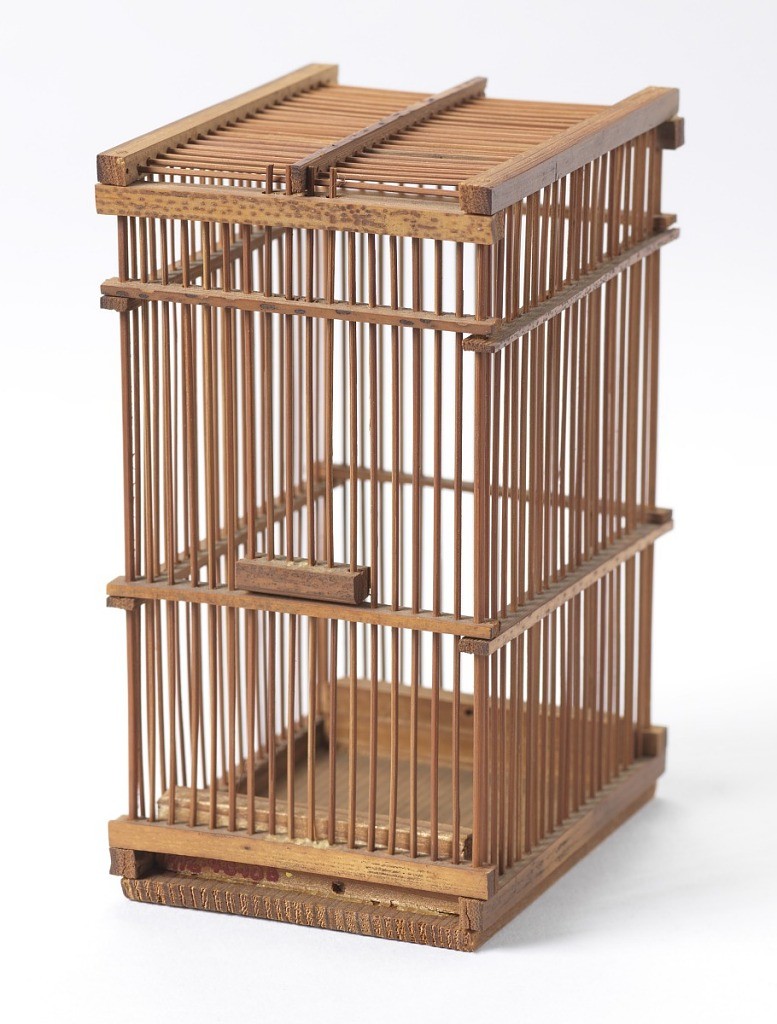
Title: Cricket cage and stand
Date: late 19th century
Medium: wood
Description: Upright rectangular, with two parallels and sliding door with four movable ribs. B/ has two parallel cleats equipped with wooden pins.